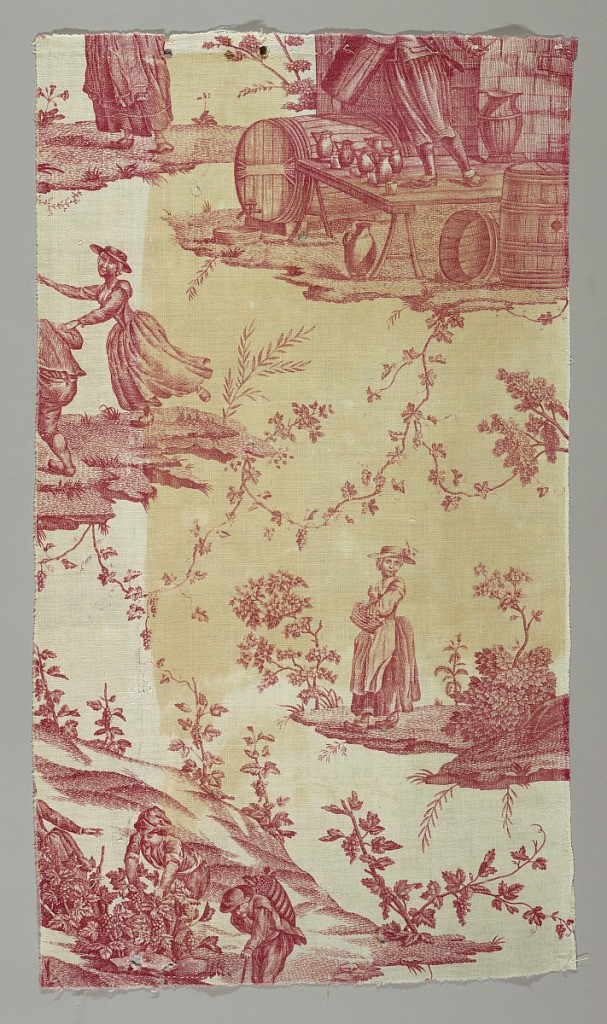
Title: Les Vendanges
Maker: Jean-Baptiste Huet, French, 1745 – 1811
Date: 1785
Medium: cotton Technique: printed by engraved copper plate on plain weave
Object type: Textile
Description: Panel of cotton printed in red showing a design of women harvesting grapes and a man in front of an inn with vessels of wine around him.